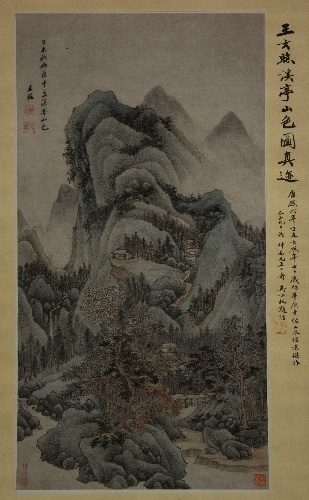
Title: 清　王鑑　倣范中立溪亭山色圖　軸|Mountain Scenery with Streams and Pavilions in the Style of Fan Kuan
Artist: Wang Jian
Artist bio: Chinese, 1609–1677/88
Date: 1667
Object type: Painting
Classification: Paintings
Medium: Hanging scroll; ink and color on paper
Culture: China
Period: Qing dynasty (1644–1911)
Dimensions: Image: 34 × 17 1/2 in. (86.4 × 44.5 cm)
Department: Asian Art
Credit line: Gift of Franklin Z. Davidson, MD and Carol R. Fishberg, 2015
Accession year: 2015
Repository: Metropolitan Museum of Art, New York, NY
Tags: Rivers|Mountains|Landscapes